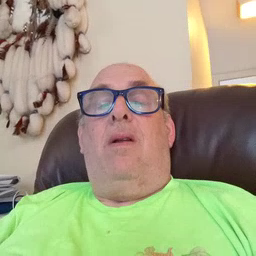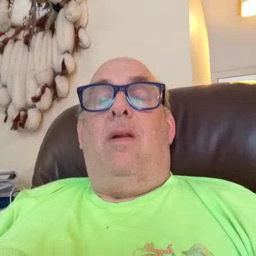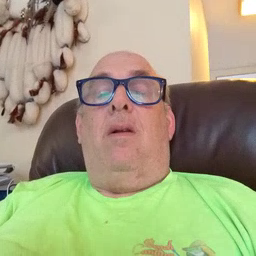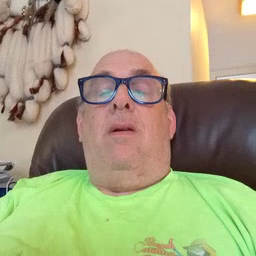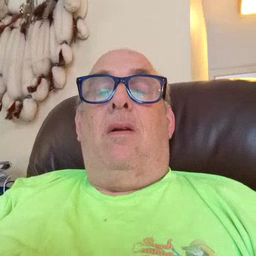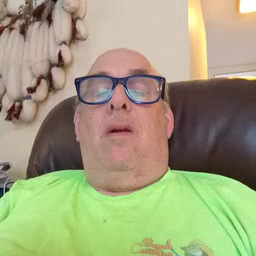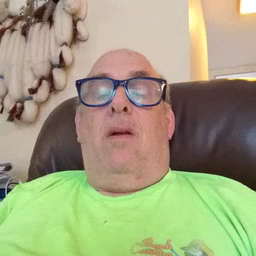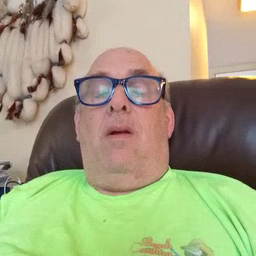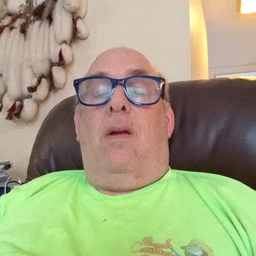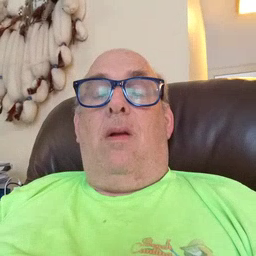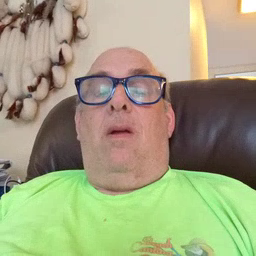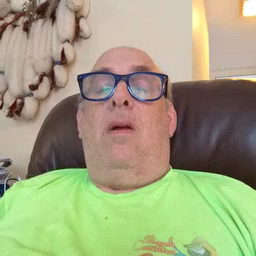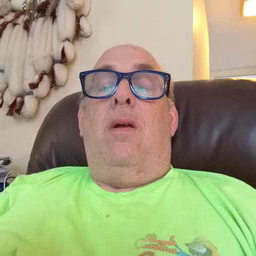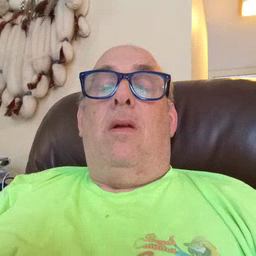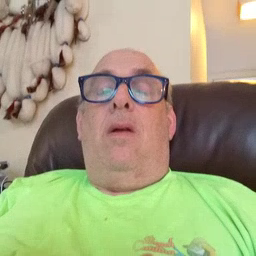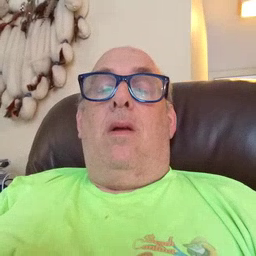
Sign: ride